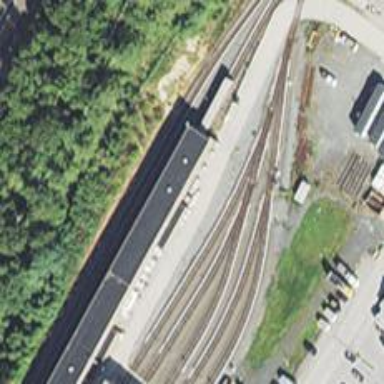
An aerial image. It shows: Electrified rail passing through service yard.